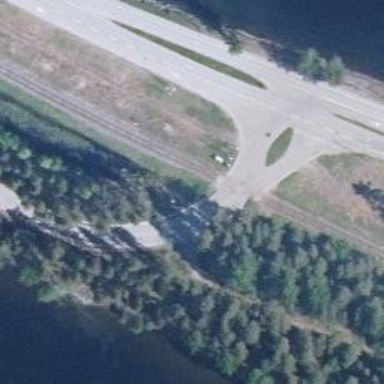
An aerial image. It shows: Paved tertiary road with asphalt surface.